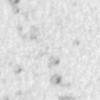
Label: no_change